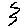
Label: zigzag